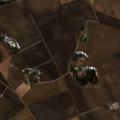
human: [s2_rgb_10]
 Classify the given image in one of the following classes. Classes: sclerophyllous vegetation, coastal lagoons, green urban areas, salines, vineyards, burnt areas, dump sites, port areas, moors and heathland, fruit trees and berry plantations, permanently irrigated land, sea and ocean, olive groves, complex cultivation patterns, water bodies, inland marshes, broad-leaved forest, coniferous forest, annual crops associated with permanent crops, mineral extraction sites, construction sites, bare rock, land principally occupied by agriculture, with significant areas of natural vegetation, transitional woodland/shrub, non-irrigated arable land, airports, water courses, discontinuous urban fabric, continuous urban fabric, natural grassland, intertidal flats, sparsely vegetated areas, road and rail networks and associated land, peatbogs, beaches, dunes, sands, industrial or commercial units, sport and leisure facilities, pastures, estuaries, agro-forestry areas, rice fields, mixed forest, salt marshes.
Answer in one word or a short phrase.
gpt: non-irrigated arable land, mixed forest